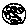
Label: moon